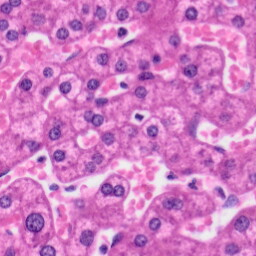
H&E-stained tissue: Liver